Question: The following unzip finction doesn't work for all zip files.
My zip file pattern is as follows-
1. The Zip file contains one xml file and one folder(name- "images").
2. The name of the xml file is same as the zip file name.
3. The folder("images") may or may not contain any files.
I have validated the xml file before putting it into the zip file.
It throws exception at this line for some zip files-
'''
FileOutputStream fout = new ileOutputStream(path.substring(0,path.length()-4)+"/"+filename);
'''
The function is:
'''
public boolean unZip(String path)
{
InputStream is;
ZipInputStream zis;
try
{
String filename;
is = new FileInputStream(path);
zis = new ZipInputStream(new BufferedInputStream(is));
ZipEntry ze;
byte[] buffer = new byte[1024];
int count;
while ((ze = zis.getNextEntry()) != null)
{
filename = ze.getName();
if (ze.isDirectory()) {
File fmd = new File(path.substring(0,path.length()-4)+"/"+filename);
fmd.mkdirs();
continue;
}
FileOutputStream fout = new FileOutputStream(path.substring(0,path.length()-4)+"/"+filename);
while ((count = zis.read(buffer)) != -1)
{
fout.write(buffer, 0, count);
}
fout.close();
zis.closeEntry();
}
zis.close();
}
catch(IOException e)
{
e.printStackTrace();
return false;
}
return true;
}
'''

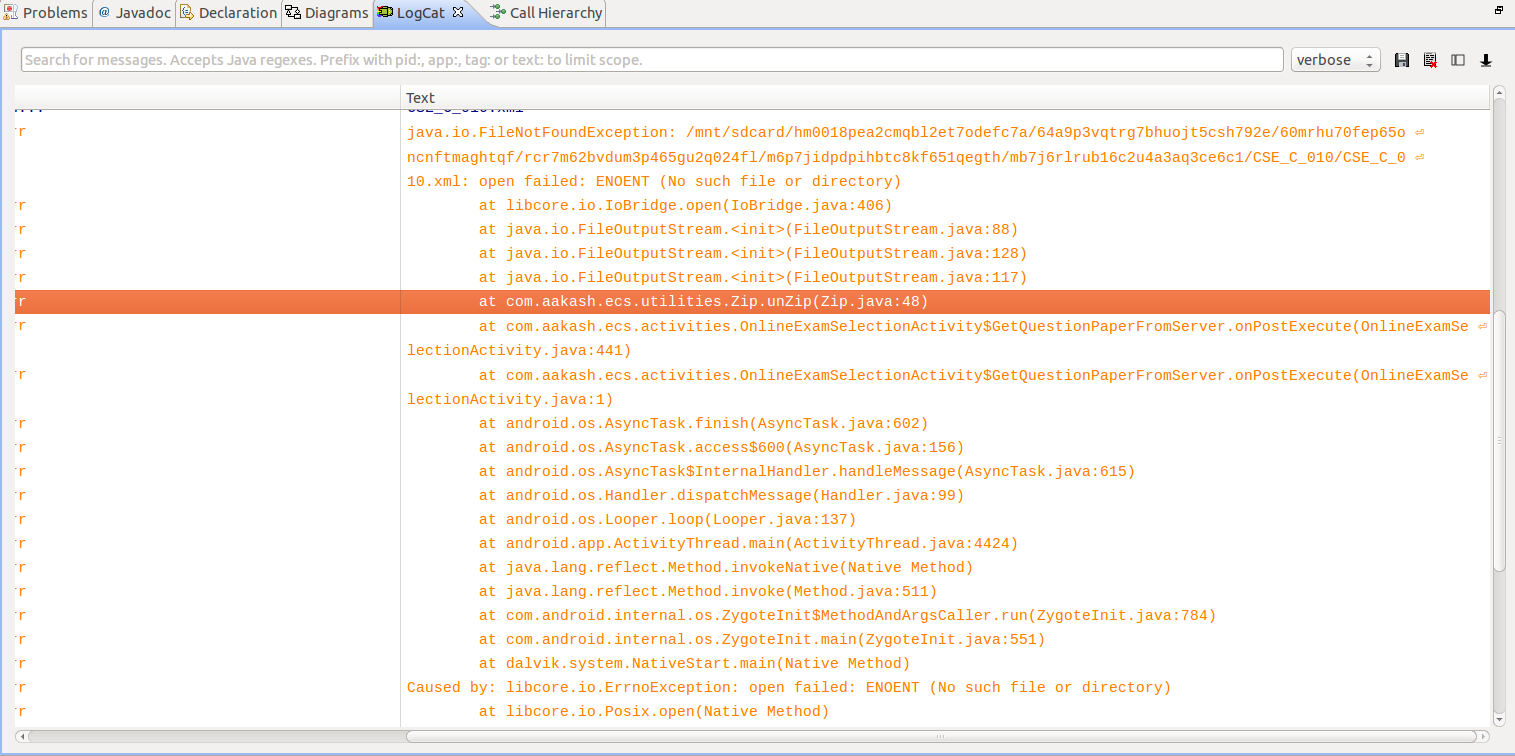
Answer: This method works fine. It was a permission issue while creating the zips in Linux platform. But function starts working properly when I changed the file permission.